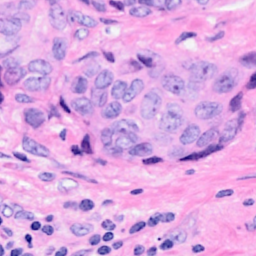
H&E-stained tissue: Breast